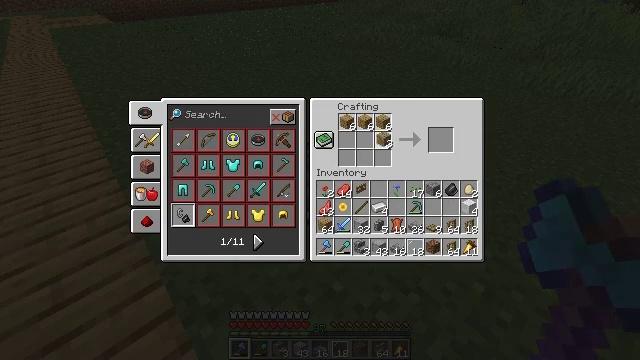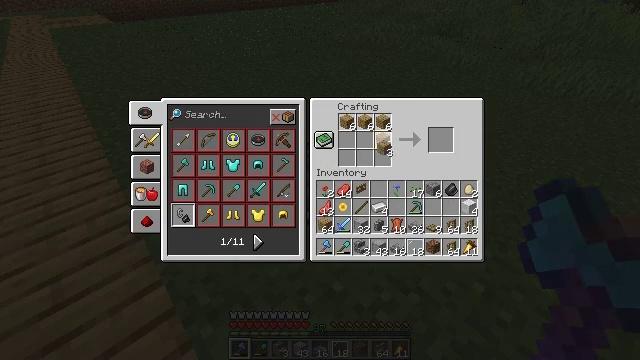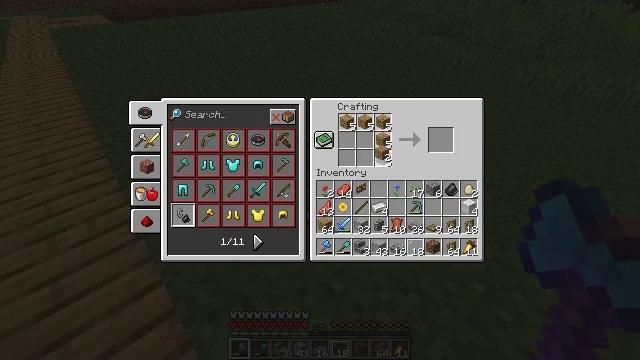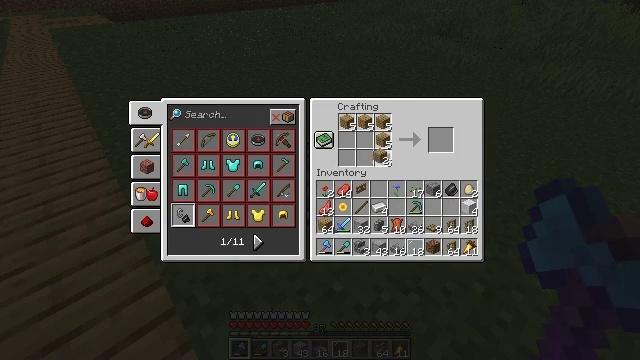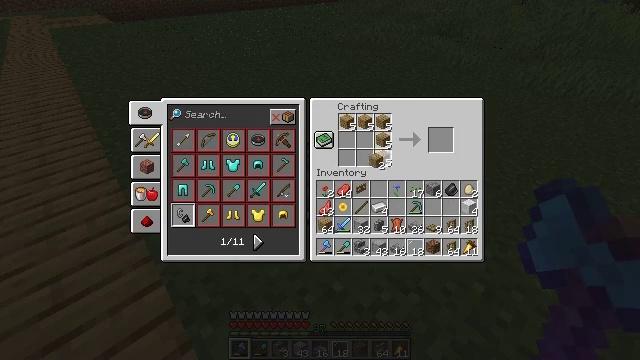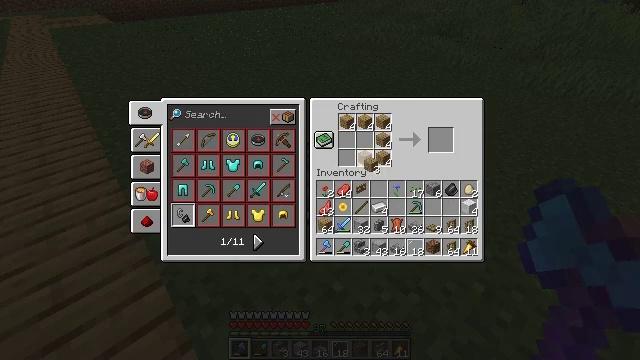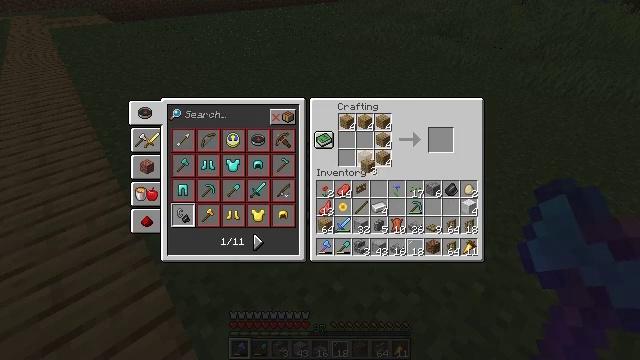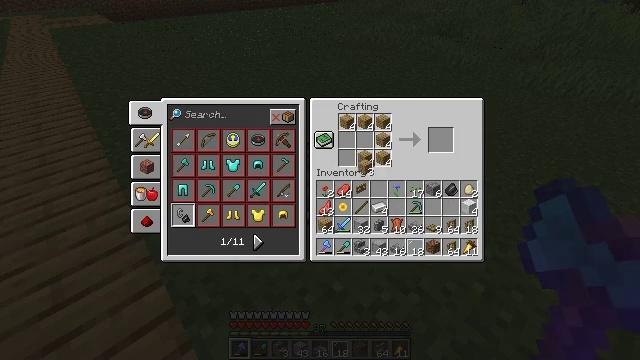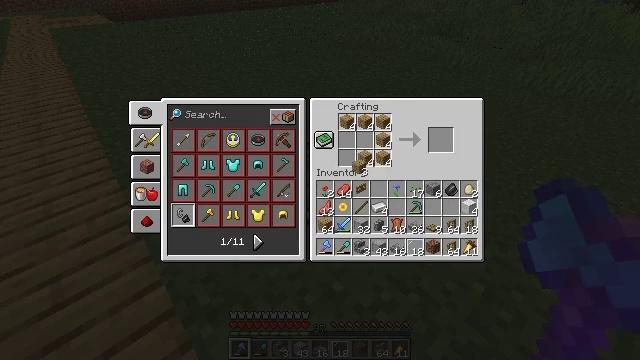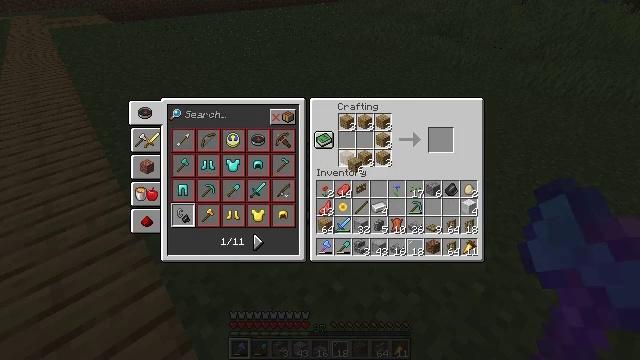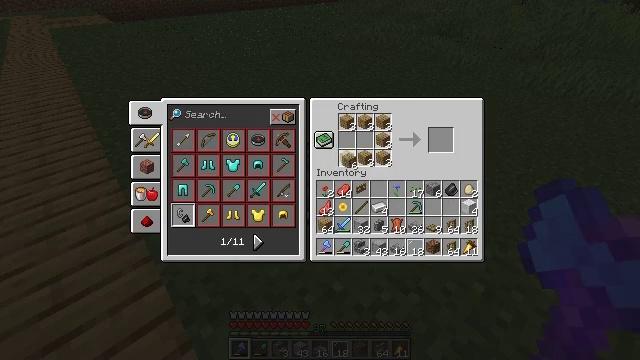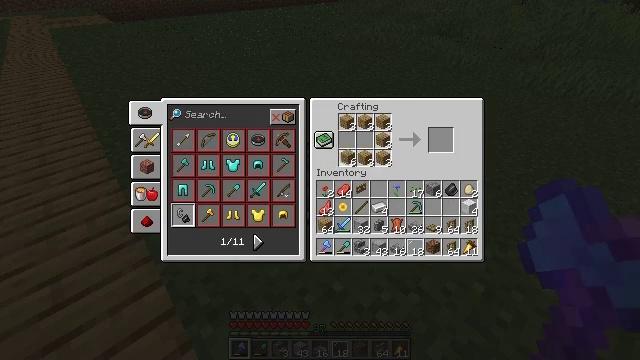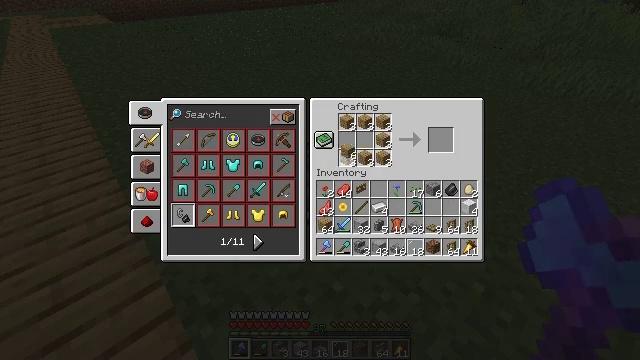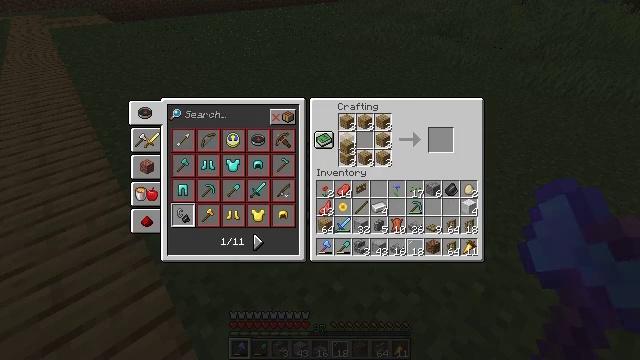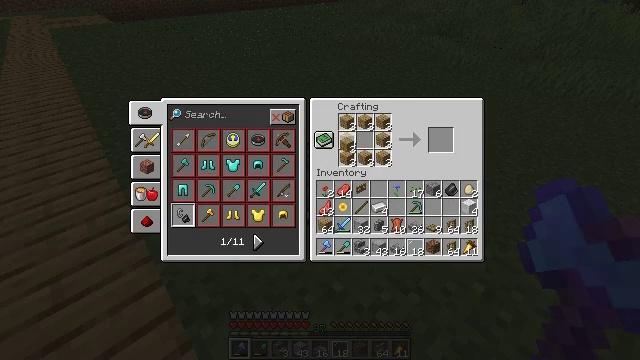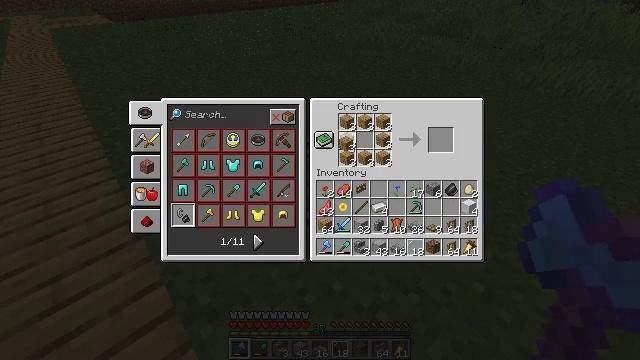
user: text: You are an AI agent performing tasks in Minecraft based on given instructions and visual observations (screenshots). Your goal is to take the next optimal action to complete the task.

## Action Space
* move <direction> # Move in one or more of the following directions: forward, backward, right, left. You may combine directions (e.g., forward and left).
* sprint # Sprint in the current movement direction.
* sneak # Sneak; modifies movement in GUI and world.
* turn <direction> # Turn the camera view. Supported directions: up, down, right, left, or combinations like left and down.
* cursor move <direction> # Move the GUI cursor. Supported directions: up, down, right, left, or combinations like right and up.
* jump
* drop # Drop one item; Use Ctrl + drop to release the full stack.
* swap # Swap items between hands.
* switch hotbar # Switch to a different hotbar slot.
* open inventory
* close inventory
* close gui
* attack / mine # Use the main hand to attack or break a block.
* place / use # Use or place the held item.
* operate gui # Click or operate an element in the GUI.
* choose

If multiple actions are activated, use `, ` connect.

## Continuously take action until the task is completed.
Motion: motion action
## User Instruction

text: Use the crafting table to obtain a chest.
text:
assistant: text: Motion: sneak, cursor move down, operate gui
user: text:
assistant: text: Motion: sneak, operate gui
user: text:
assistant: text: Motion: sneak, operate gui
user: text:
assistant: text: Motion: sneak, operate gui
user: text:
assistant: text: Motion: sneak, operate gui
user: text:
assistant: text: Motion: sneak, operate gui
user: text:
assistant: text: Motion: sneak, operate gui
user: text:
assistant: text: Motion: sneak, operate gui
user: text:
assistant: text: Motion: sneak, operate gui
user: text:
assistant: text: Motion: sneak, operate gui
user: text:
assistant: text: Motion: sneak, operate gui
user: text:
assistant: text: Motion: sneak, operate gui
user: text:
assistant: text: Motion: sneak, operate gui
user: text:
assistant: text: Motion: sneak, operate gui
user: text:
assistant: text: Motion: sneak, operate gui
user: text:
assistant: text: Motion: sneak, operate gui
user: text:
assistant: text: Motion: sneak, operate gui
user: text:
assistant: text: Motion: sneak, operate gui
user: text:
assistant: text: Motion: sneak, operate gui
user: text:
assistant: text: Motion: sneak, operate gui
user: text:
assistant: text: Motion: sneak, operate gui
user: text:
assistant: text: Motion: sneak
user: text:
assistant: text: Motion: cursor move down
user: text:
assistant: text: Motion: cursor move down
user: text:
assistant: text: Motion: cursor move down
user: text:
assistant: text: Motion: cursor move down
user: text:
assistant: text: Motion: no_op
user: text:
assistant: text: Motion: no_op
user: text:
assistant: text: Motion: no_op
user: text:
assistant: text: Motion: no_op